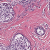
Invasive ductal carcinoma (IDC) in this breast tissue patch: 0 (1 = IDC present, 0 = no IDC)